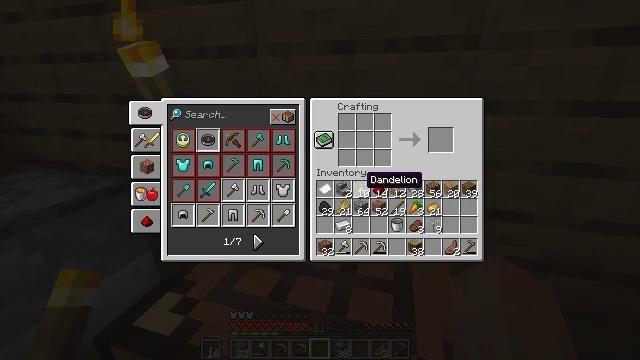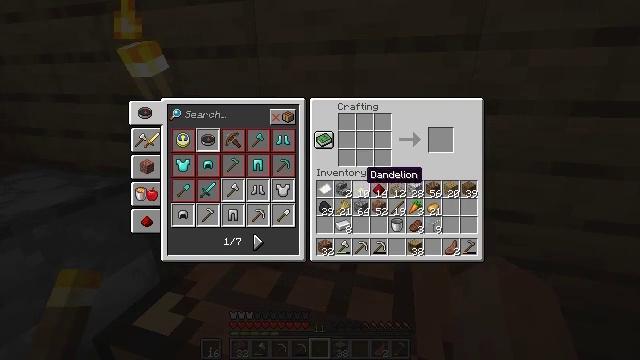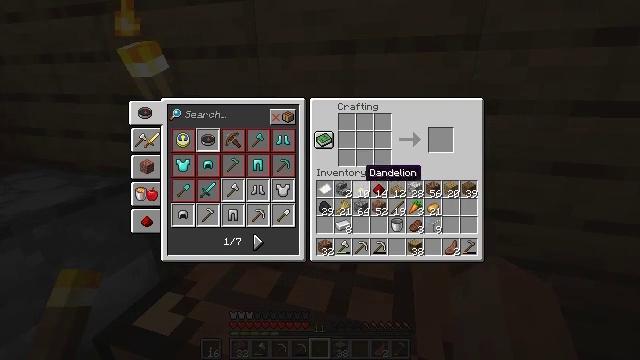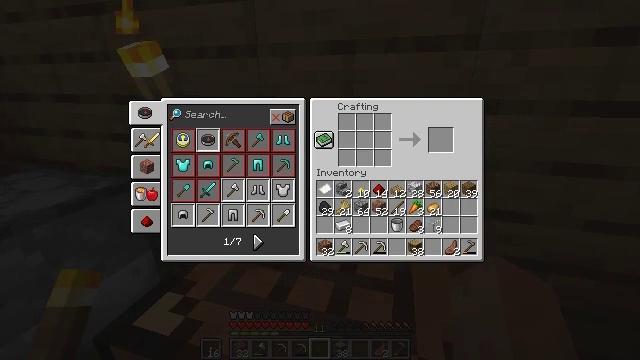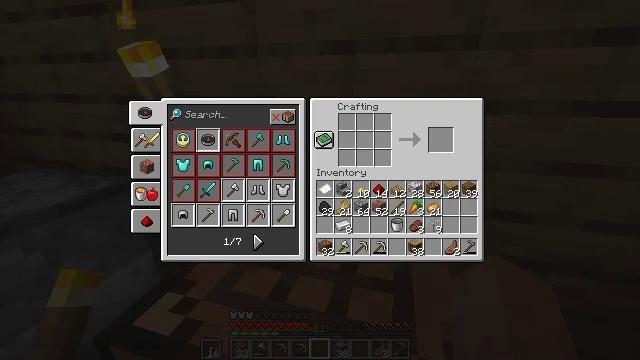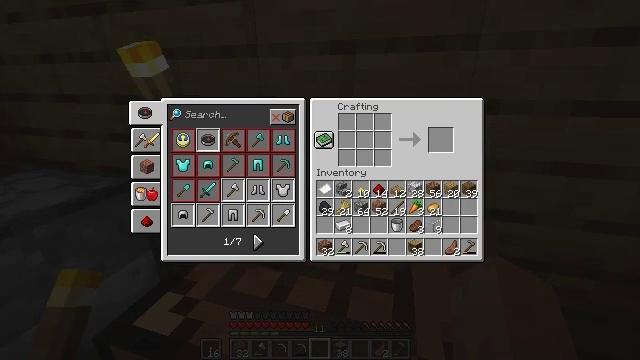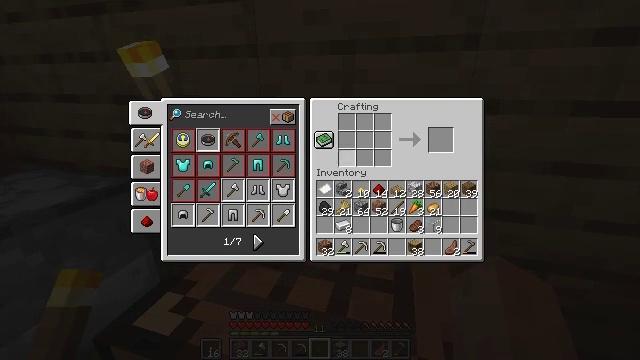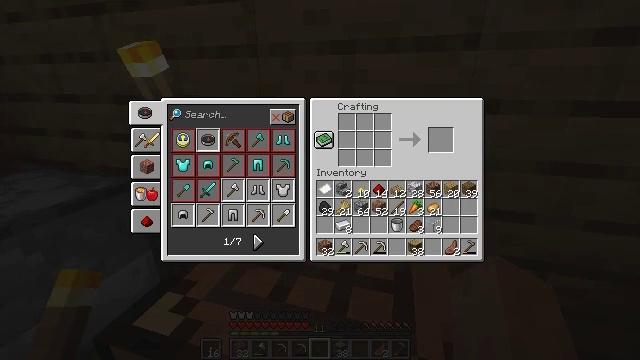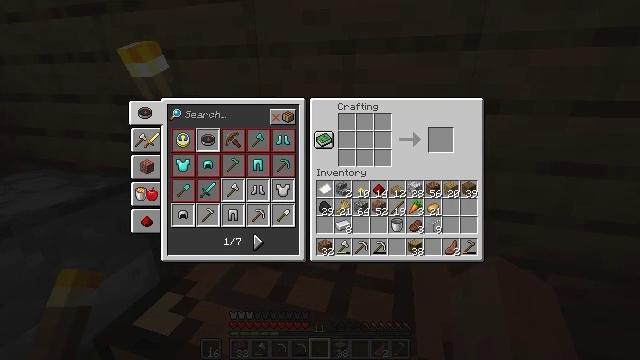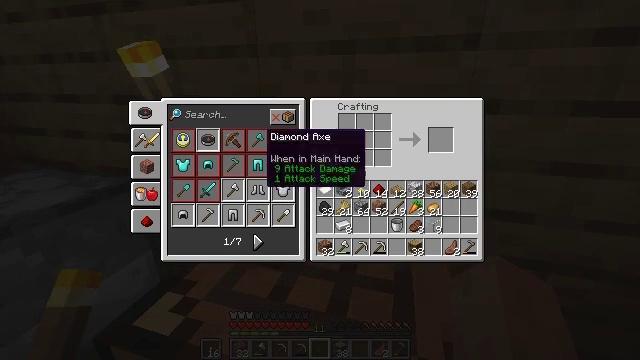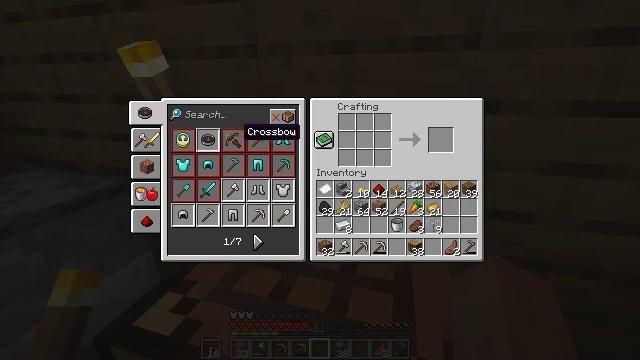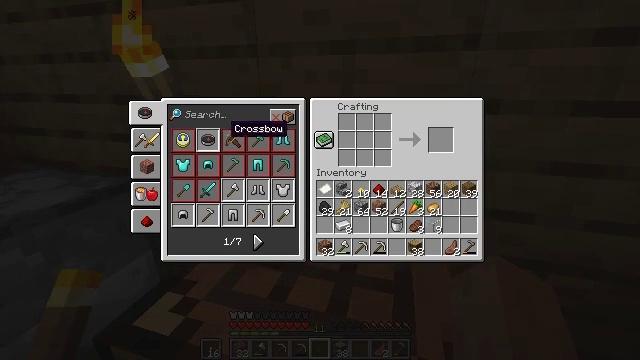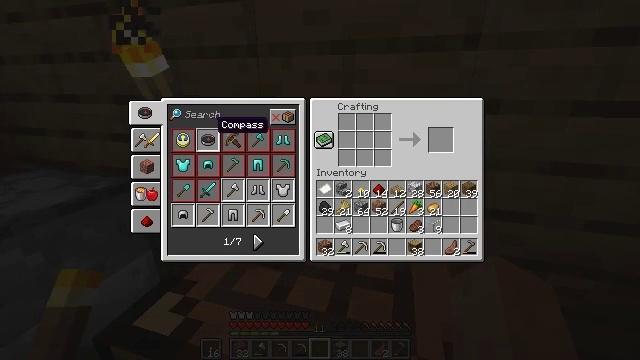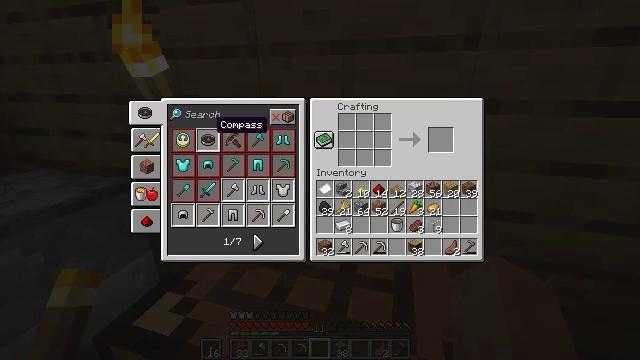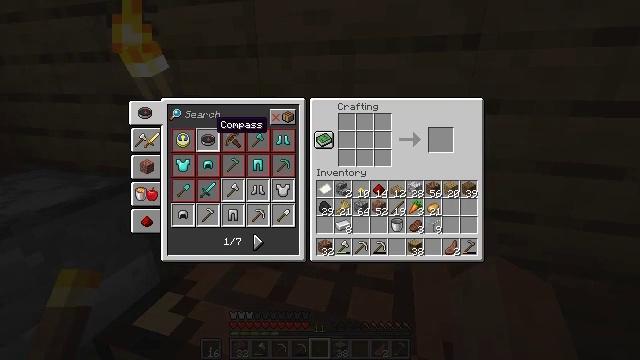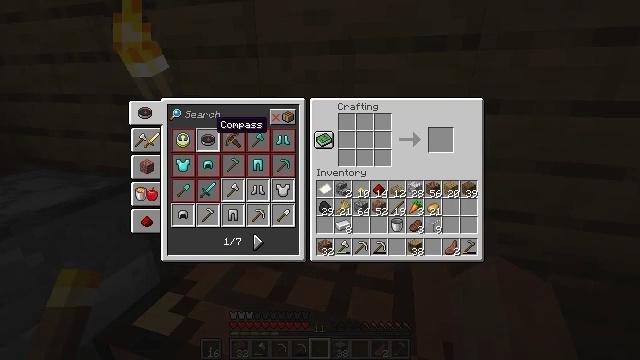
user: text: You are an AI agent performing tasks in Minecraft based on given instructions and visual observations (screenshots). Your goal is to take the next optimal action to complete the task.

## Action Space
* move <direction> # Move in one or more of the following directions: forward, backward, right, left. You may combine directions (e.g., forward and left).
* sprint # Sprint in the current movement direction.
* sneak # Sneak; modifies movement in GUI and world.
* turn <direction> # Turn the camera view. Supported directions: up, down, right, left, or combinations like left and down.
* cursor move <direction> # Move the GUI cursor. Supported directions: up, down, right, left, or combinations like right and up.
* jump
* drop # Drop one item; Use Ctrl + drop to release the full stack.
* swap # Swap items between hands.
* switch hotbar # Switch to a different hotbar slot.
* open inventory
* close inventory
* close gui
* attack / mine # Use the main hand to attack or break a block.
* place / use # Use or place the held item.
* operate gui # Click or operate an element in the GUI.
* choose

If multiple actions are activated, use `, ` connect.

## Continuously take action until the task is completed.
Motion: motion action
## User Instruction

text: Use seven wooden slabs to craft a composter.
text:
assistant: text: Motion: no_op
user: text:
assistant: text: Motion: no_op
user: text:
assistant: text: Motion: no_op
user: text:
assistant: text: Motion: no_op
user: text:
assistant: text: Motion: cursor move up
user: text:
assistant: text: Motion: cursor move left
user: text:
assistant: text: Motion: cursor move left
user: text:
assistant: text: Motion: cursor move left
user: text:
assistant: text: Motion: cursor move left
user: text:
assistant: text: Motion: cursor move left
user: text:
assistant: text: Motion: cursor move left
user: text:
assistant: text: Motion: cursor move left
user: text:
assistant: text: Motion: no_op
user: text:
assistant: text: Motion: no_op
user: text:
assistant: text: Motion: no_op
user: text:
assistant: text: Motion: no_op
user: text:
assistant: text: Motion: no_op
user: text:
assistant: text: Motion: no_op
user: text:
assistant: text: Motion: no_op
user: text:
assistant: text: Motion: no_op
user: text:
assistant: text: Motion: no_op
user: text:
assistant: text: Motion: no_op
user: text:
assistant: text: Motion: no_op
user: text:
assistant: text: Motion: no_op
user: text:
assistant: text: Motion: no_op
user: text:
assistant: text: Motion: no_op
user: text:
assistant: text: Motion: no_op
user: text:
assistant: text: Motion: no_op
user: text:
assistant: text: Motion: no_op
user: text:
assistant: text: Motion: no_op